Field crop: tomato
Growth stage: 1
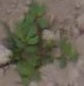
Species: portulaca